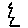
Label: zigzag